Question: I'm trying to connect to a remote SQL database that I can access via web through <URL>. The database inside that is 'awesomedb/pwndoes''. That's where the tables that I want to use are.
The thing is, I'm completely new to Database/mySQL connectivity in applications and even though I've tried working through the examples posted here: <URL> I've been unable to connect to the DB yet.
Here's my code:
'''
package thesistest;
import java.sql.*;
public class ThesisTest {
public static void main(String[] args)
{
//-------------------------------------
// JDBC driver initialisation
//-------------------------------------
try
{
System.out.println("Loading driver...");
Class.forName("com.mysql.jdbc.Driver");
System.out.println("Driver loaded!");
}
catch(ClassNotFoundException e)
{
throw new RuntimeException("Cannot find the driver in the classpath!", e);
}
//-------------------------------------
// Driver loaded, let's try establishing a connection.
//-------------------------------------
String url = "jdbc:mysql://smart.ihu.edu.gr/phpmyadmin/awesomedb/pwnodes";
String username = "root";
String password = "[redacted]";
Connection connection = null;
try
{
System.out.println("Connecting database...");
connection = DriverManager.getConnection(url, username, password);
System.out.println("Database connected!");
}
catch (SQLException e)
{
throw new RuntimeException("Cannot connect the database!", e);
}
finally
{
System.out.println("Closing the connection.");
if (connection != null) try { connection.close(); } catch (SQLException ignore) {}
}
} //end of main
} //end of class ThesisTest
'''
I'm convinced that the URL I'm typing in is wrong.
. Is it possible to just connect a simple java app with a remote DB this way?
I have tried putting :3306 at the end of the smart.ihu.edu.gr link, to no avail. Thanks for the headsup, @NickJ
By the way, here's the result of the build+run:

(Full resolution here: <URL>
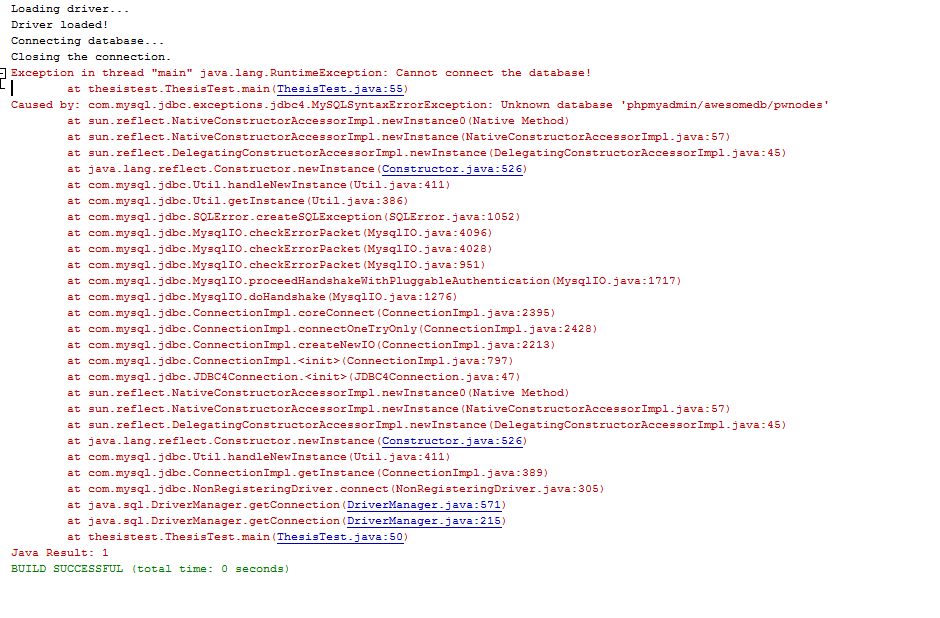
Answer: Java returns 'Unknown Database' because it's searching for a database on '/awesomedb/pwnodes' but the path you give is a table.
You have to give Java the path to your 'awesomedb' and connect to it.
After that you send something like:
'''
INSERT INTO pwnodes (col_name,...)
'''
Code for connecting:
'''
package theistest;
import java.sql.DriverManager;
import java.sql.Connection;
import java.sql.SQLException;
public class ThesisTest {
public static void main(String[] argv) {
System.out.println("-------- MySQL JDBC Connection Testing ------------");
try {
Class.forName("com.mysql.jdbc.Driver");
} catch (ClassNotFoundException e) {
System.out.println("Where is your MySQL JDBC Driver?");
e.printStackTrace();
return;
}
System.out.println("MySQL JDBC Driver Registered!");
Connection connection = null;
try {
String url = "jdbc:mysql://smart.ihu.edu.gr:3306/awesomedb";
String username = "root";
String password = "[redacted]";
connection = DriverManager.getConnection(url, username, password);
} catch (SQLException e) {
System.out.println("Connection Failed! Check output console");
e.printStackTrace();
return;
}
if (connection != null) {
System.out.println("You made it, take control your database now!");
} else {
System.out.println("Failed to make connection!");
}
}
}
'''